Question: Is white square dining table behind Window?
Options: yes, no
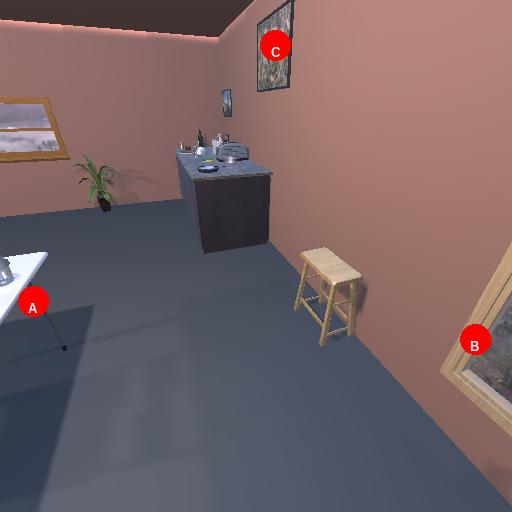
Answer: yes